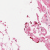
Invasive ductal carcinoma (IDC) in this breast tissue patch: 0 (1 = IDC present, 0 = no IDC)